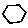
Label: hexagon